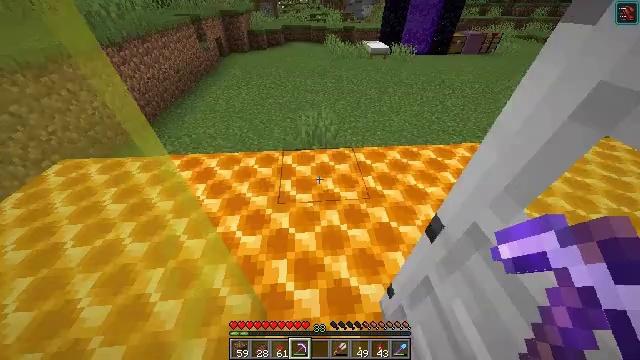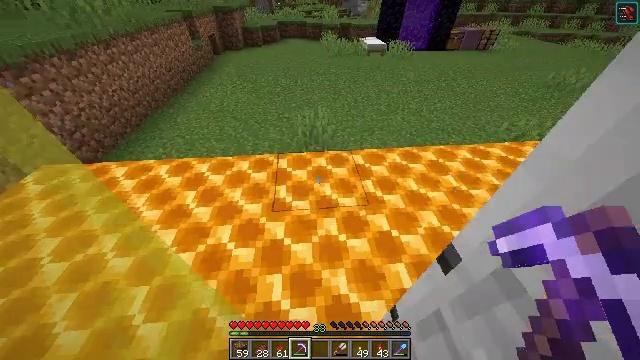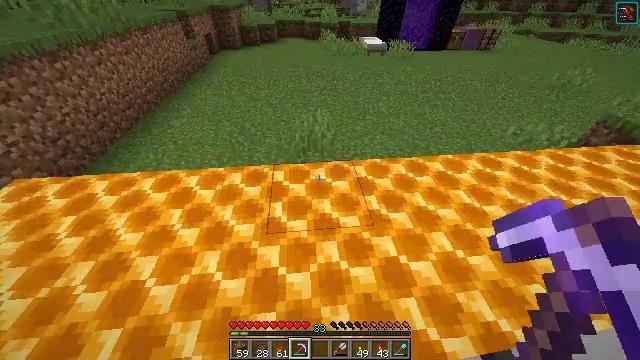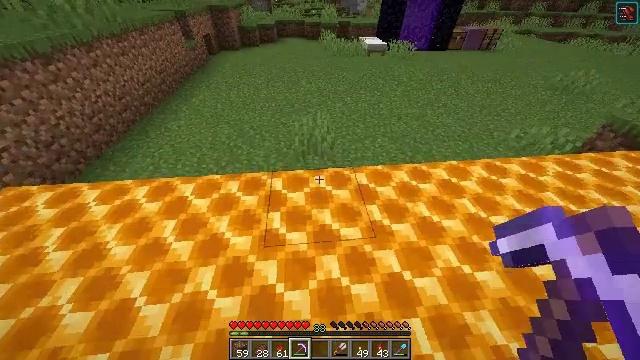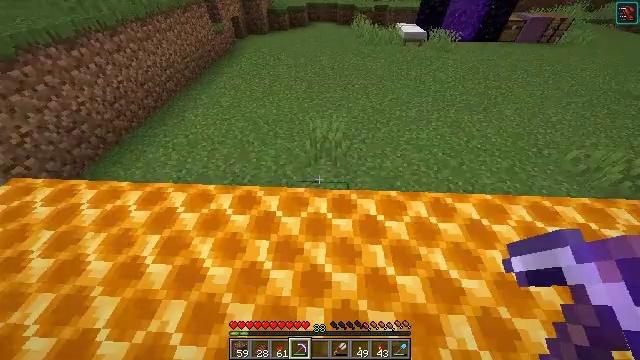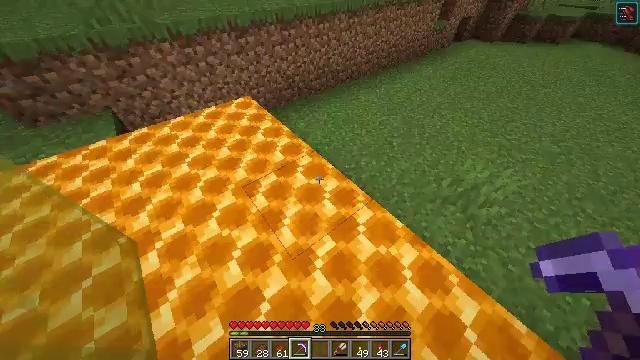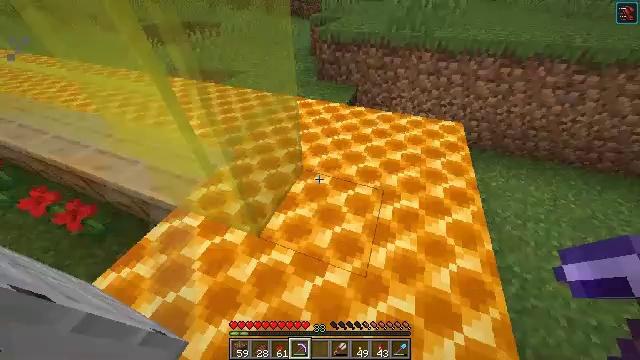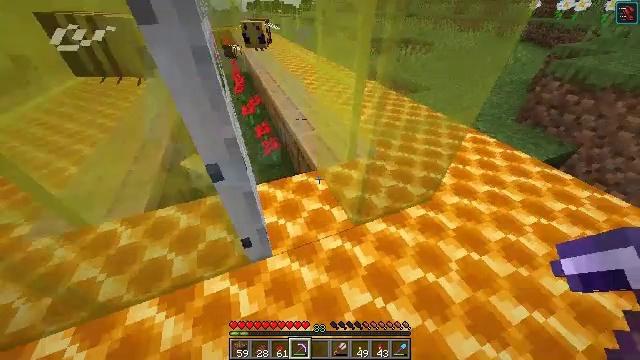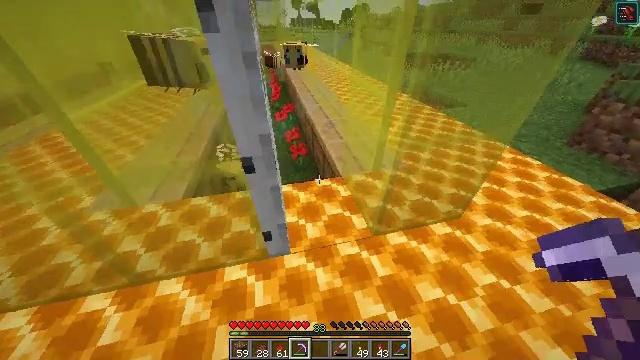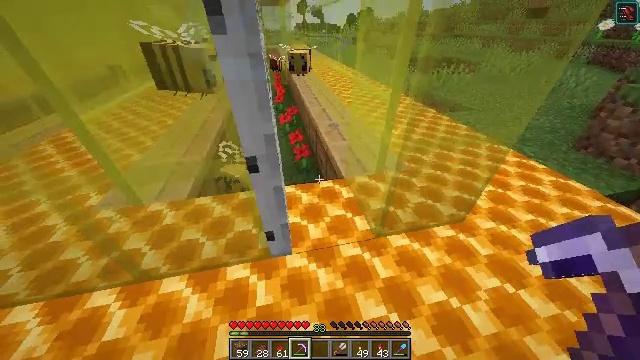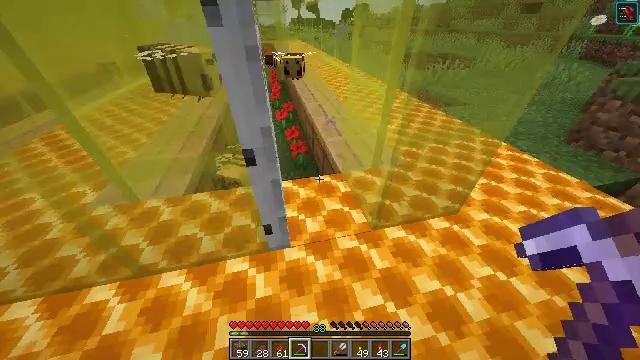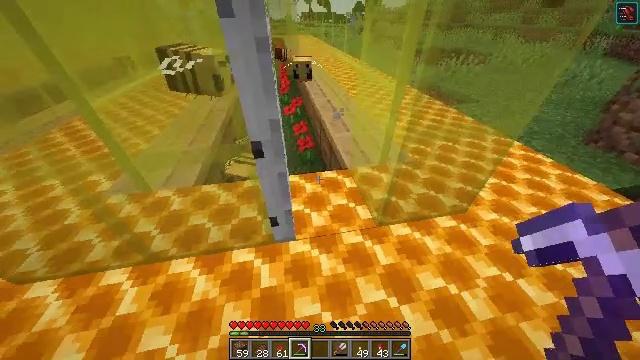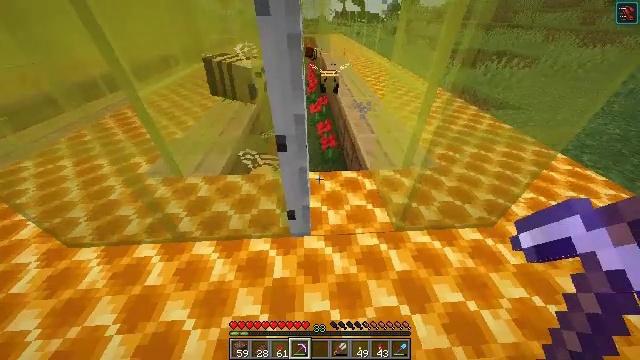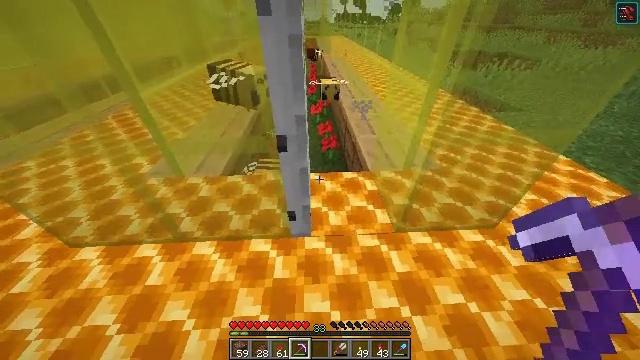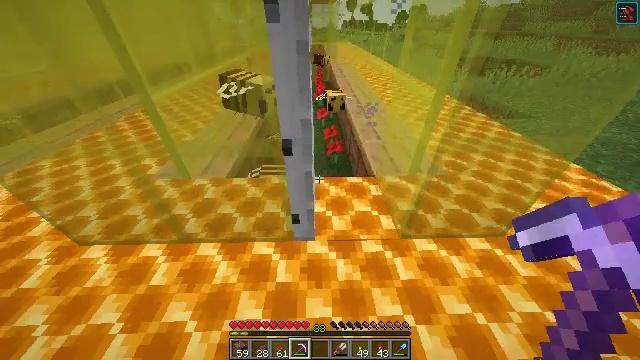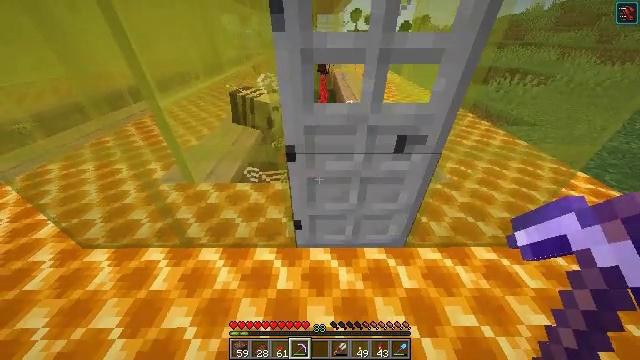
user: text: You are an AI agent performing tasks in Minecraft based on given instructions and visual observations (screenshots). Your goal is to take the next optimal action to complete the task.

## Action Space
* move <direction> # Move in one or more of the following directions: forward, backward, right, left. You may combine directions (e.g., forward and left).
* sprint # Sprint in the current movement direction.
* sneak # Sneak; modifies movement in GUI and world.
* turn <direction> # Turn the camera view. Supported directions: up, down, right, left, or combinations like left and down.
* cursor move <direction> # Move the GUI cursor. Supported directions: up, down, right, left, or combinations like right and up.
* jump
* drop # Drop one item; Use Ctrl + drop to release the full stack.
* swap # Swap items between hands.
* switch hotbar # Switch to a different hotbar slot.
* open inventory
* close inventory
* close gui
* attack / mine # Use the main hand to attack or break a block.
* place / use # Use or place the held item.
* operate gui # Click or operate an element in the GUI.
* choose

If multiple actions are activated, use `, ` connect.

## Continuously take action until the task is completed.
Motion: motion action
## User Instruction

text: Organize honeycombs in a 2x2 pattern to craft a honeycomb block.
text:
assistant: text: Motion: move forward
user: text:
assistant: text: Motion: move forward
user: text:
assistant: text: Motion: move forward and move right
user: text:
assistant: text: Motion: move forward and move right, turn left and down
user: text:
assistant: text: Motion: move forward and move right, turn left
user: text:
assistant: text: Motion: turn left and up
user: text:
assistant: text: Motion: turn left and up
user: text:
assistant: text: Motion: turn left and up
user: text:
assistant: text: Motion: turn left
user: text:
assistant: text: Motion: turn right
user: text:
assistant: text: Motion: turn left and down
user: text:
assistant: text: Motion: turn left
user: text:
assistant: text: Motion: no_op
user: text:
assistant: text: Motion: turn left and up
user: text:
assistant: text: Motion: turn left and up
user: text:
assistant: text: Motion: no_op
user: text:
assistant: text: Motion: no_op
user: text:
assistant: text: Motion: no_op
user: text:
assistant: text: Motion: no_op
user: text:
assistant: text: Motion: no_op
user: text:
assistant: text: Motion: turn left and up
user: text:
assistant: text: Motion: move left, turn left and up
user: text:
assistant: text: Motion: move forward and move left
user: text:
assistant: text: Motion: move forward and move left
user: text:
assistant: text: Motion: move forward and move left, turn right and down
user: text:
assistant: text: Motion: move forward, turn right and down
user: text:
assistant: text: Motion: turn right and down
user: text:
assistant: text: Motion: turn right
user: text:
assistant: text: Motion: no_op
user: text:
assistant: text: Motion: no_op